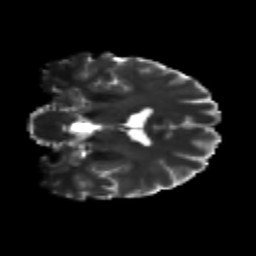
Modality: T2w
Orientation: coronal
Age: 29
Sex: male
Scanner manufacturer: siemens
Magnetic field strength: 3 T
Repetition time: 3.5 s
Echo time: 0.125 s